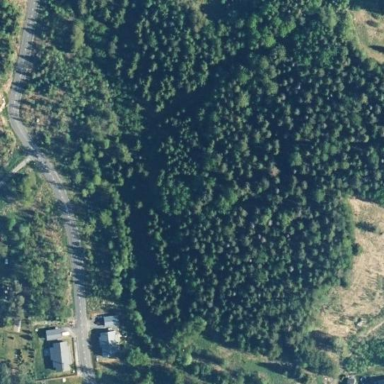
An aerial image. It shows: Forest area.